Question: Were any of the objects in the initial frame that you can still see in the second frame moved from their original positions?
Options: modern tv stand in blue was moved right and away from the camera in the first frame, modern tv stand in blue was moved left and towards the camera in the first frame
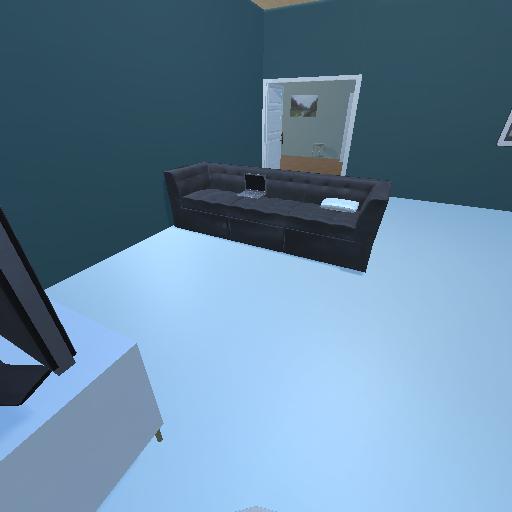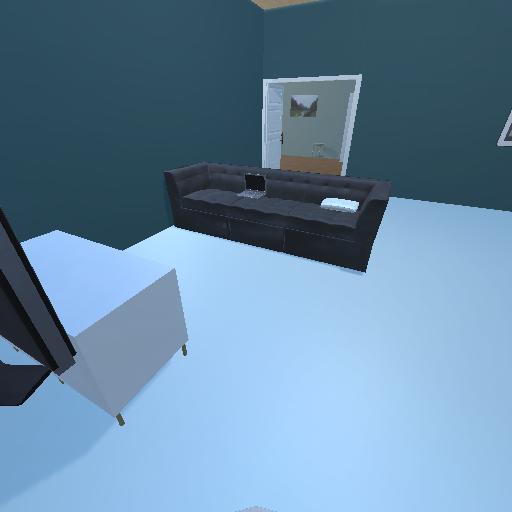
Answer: modern tv stand in blue was moved right and away from the camera in the first frame